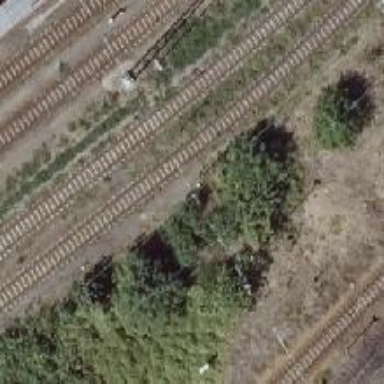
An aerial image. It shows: Railway signal.